Field crop: maize
Growth stage: 2
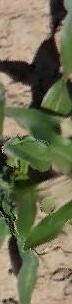
Species: maize